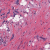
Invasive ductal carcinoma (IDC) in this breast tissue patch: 1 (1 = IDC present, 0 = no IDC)